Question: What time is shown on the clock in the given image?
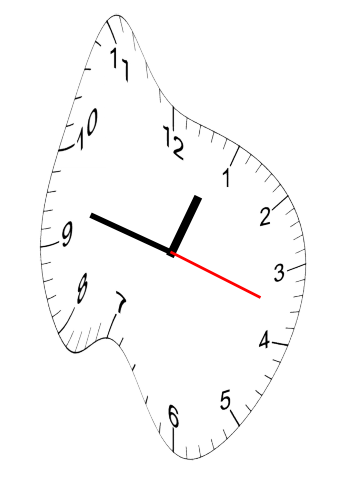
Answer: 12:47:18